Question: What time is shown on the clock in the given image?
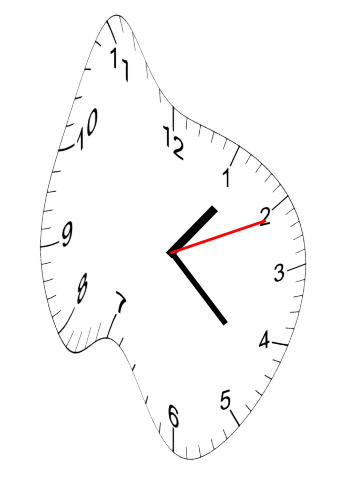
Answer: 01:22:11